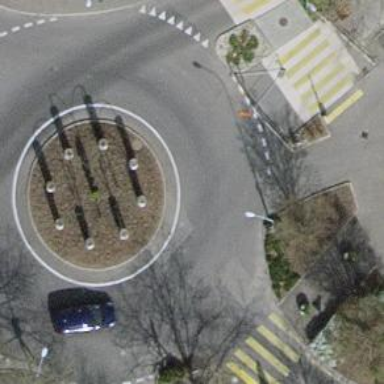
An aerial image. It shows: Roundabout at tertiary road junction.